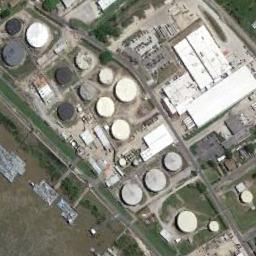
Label: storage tanks